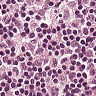
Metastatic tissue present: no